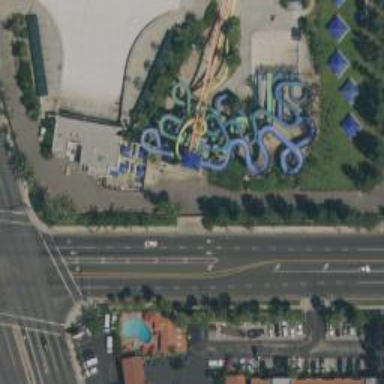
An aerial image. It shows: Water slide attraction.